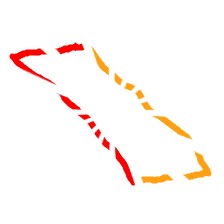
Shape: parallelogram